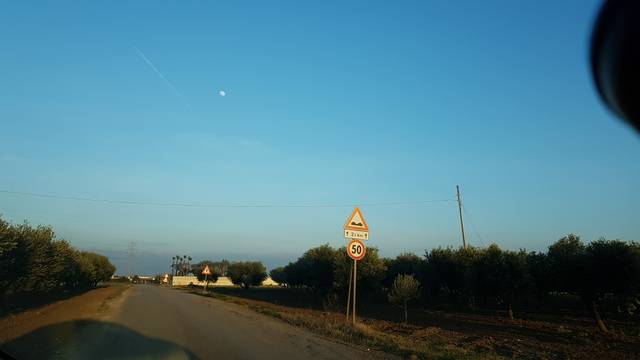
Region: Italy
Coordinates: 40.591, 17.935